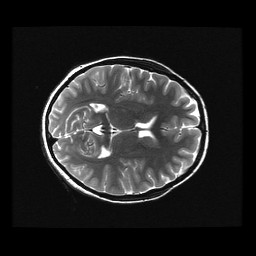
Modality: T2w
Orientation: axial
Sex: female
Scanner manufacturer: ge
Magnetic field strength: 3 T
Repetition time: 5 s
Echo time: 0.1022 s